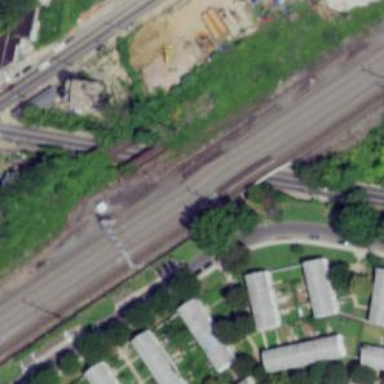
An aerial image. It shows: Bridge over electrified railway with contact lines.